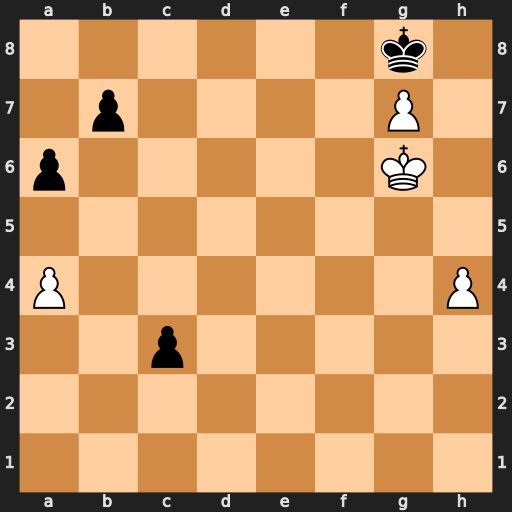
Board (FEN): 6k1/1p4P1/p5K1/8/P6P/2p5/8/8
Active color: w
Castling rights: -
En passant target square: -
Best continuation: h5 c2 h6 a5 h7#